Question: How can i change the actionbar spinner textcolor.
I have created it with xml file in menu folder.
When it shows dropdown its textcolor is white and i have changed it with custom adapter. but how to change textcolor when its close? please see the screenshot.

Here is the menu xml file code
'''
<?xml version="1.0" encoding="utf-8"?>
<menu xmlns:android="http://schemas.android.com/apk/res/android" >
<item
android:id="@+id/action_map_spinner"
android:showAsAction="ifRoom"
android:actionLayout="@layout/actionbar_spinner" />
<item
android:id="@+id/btnAction"
android:icon="@drawable/ic_action_overflow"
android:showAsAction="always">
<menu>
<item
android:id="@+id/btnSettings"
android:title="@string/right_menu_settings"/>
<item
android:id="@+id/btnShare"
android:title="@string/right_menu_Share"/>
<item
android:id="@+id/btnRate"
android:title="@string/right_menu_rate"/>
<item
android:id="@+id/btnRemoveAds"
android:title="@string/right_menu_remove"/>
<item
android:id="@+id/btnFeedback"
android:title="@string/right_menu_feedback"/>
<item
android:id="@+id/btnMoreApps"
android:title="@string/right_menu_more_apps"/>
<!-- <item -->
<!-- android:id="@+id/btnAddAppointment" -->
<!-- android:icon="@drawable/ic_launcher" -->
<!-- android:title="Add Appointment"/> -->
</menu>
</item>
</menu>
'''
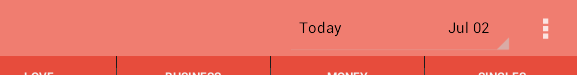
Answer: refer to this link..
<URL>
'''
<?xml version="1.0" encoding="utf-8"?>
<resources>
<!-- the theme applied to the application or activity -->
<style name="CustomActionBarTheme"
parent="@style/Theme.Holo">
<item name="android:actionBarStyle">@style/MyActionBar</item>
<item name="android:actionBarTabTextStyle">@style/MyActionBarTabText</item>
<item name="android:actionMenuTextColor">@color/actionbar_text</item> <!-- Change color here -->
</style>
</resources>
'''
This may help you..